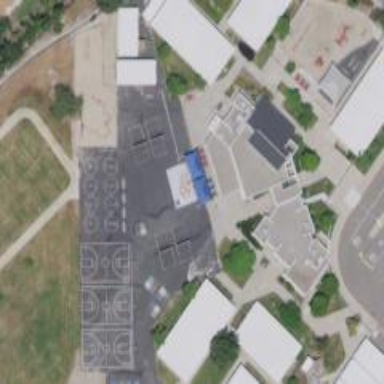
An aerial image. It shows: School.